Field crop: maize
Growth stage: 2
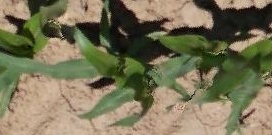
Species: maize